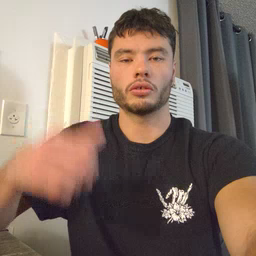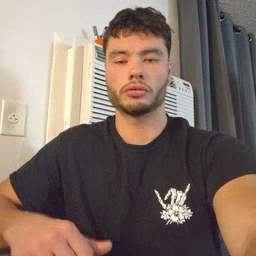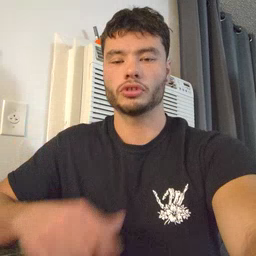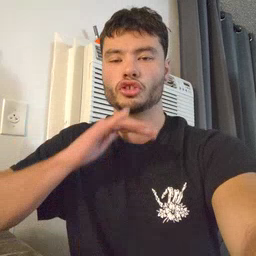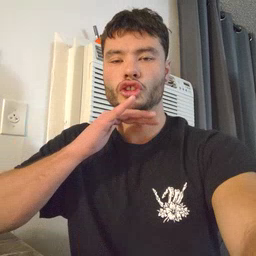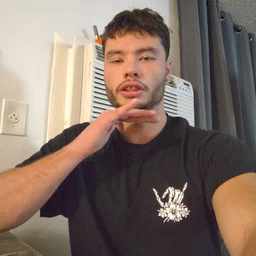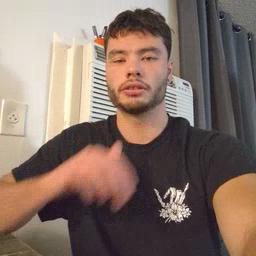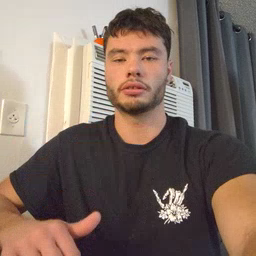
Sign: dirty